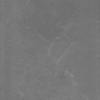
Label: dusty